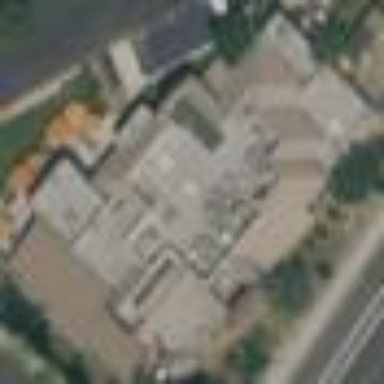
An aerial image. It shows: Restaurant building.